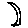
Label: moon